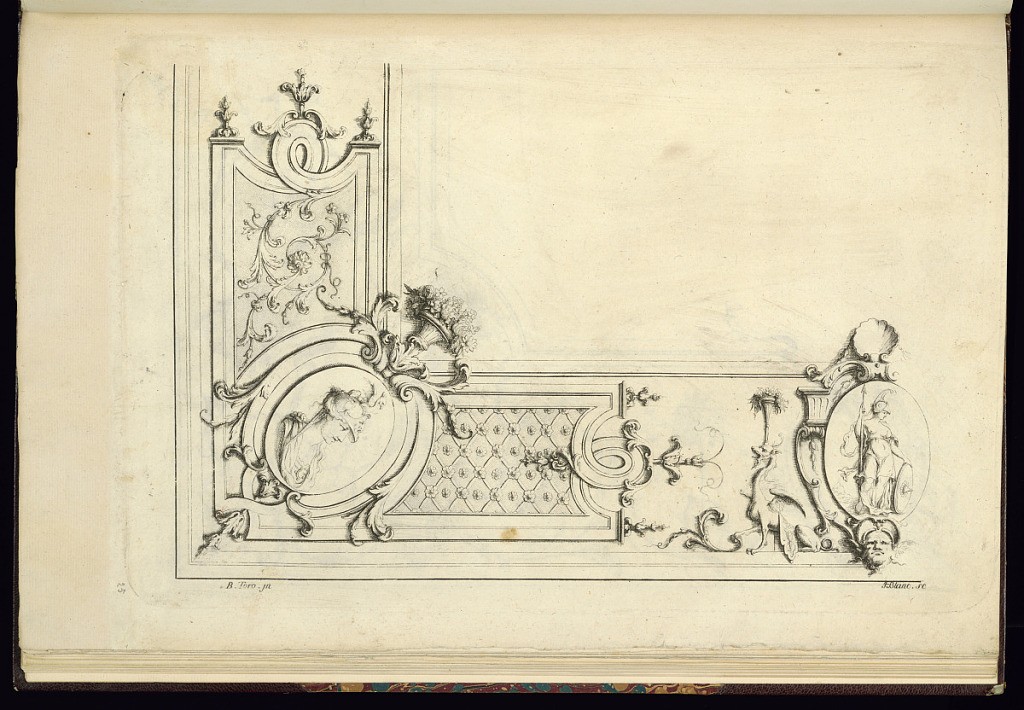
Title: Cornice (Ceiling) Design
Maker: Jean-Bernard Turreau, French, 1672 - 1731
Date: early 18th century
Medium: Etching on laid paper
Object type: Print
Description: Detail of a cornice design for decorative ceilings featuring cartouches, profile portrait of a woman wearing a helmet, and a standing woman wearing armor, vase of flowers, shell, mascaron (mask), griffin, foliate scrolls, scrolling leaves (rinceaux), fleurons, and a diaper pattern with rosettes. The plate is signed.